Aerial crown-view tile of a tropical tree (Barro Colorado Island, Panama), acquired 20240716:
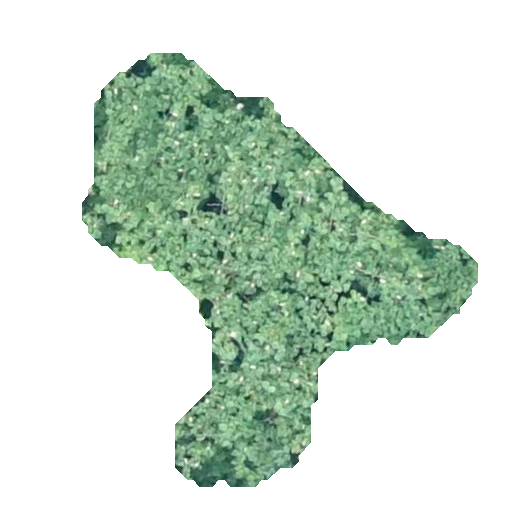
Species: Ochroma pyramidale
GBIF accepted scientific name: Ochroma pyramidale
Crown area: 131.004 m²